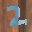
Label: 2